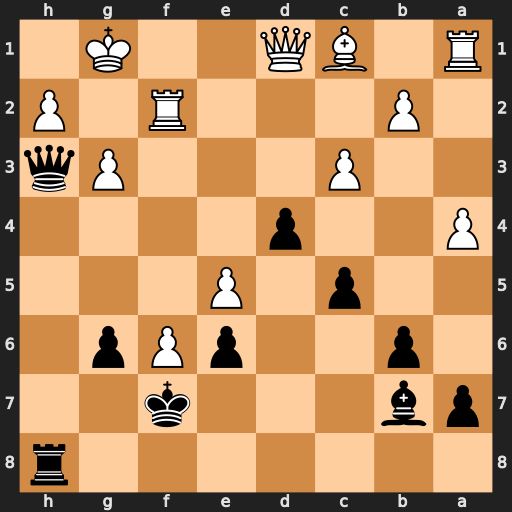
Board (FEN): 7r/pb3k2/1p2pPp1/2p1P3/P2p4/2P3Pq/1P3R1P/R1BQ2K1
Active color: b
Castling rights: -
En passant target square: -
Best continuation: Qxg3+ Kf1 Ba6+ c4 Bxc4+